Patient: sex M, age 26
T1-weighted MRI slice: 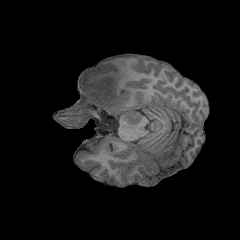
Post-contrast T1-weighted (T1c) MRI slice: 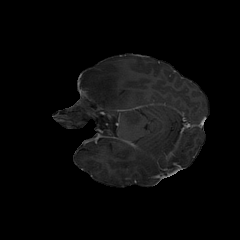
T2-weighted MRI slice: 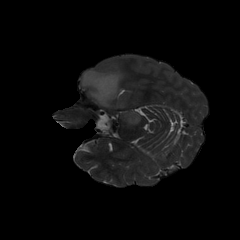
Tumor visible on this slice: yes
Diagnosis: Astrocytoma, IDH-mutant
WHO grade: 3